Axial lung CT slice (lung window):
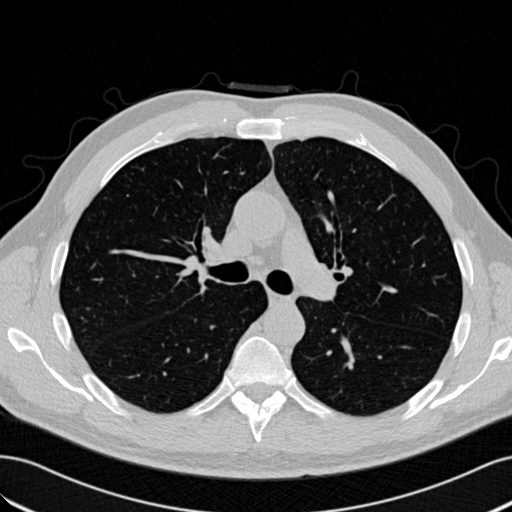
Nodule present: no